Interaction volume radius: 5 \u00c5
Interaction volume height: 30 \u00c5
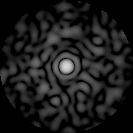
Disorder parameter: 0.8335